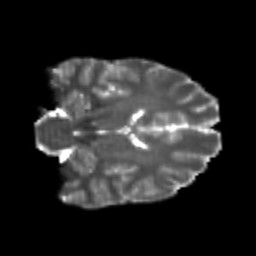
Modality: T2w
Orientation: coronal
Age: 21
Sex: male
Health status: healthy
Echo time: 0.074 s